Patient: sex M, age 55
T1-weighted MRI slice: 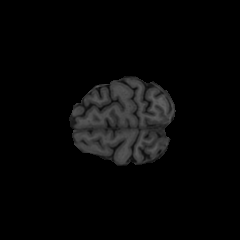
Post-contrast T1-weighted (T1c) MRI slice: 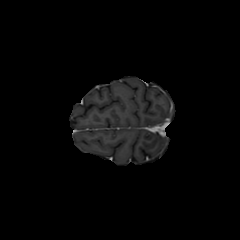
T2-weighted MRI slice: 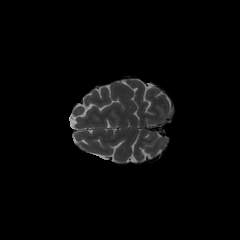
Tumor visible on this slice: no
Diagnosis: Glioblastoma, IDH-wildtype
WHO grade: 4